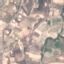
Land use / land cover class: PermanentCrop